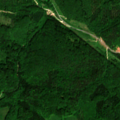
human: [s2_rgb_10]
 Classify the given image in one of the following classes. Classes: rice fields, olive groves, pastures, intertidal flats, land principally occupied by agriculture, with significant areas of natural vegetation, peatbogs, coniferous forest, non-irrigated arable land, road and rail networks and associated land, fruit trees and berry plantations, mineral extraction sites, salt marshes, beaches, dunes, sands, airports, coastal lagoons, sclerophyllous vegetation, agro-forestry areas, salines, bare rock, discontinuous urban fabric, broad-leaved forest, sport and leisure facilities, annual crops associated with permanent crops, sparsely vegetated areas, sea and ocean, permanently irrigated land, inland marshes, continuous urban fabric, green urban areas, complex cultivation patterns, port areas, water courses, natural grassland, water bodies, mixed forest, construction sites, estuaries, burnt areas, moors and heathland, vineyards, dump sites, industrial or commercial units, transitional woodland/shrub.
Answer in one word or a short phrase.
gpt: land principally occupied by agriculture, with significant areas of natural vegetation, broad-leaved forest